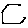
Label: hexagon